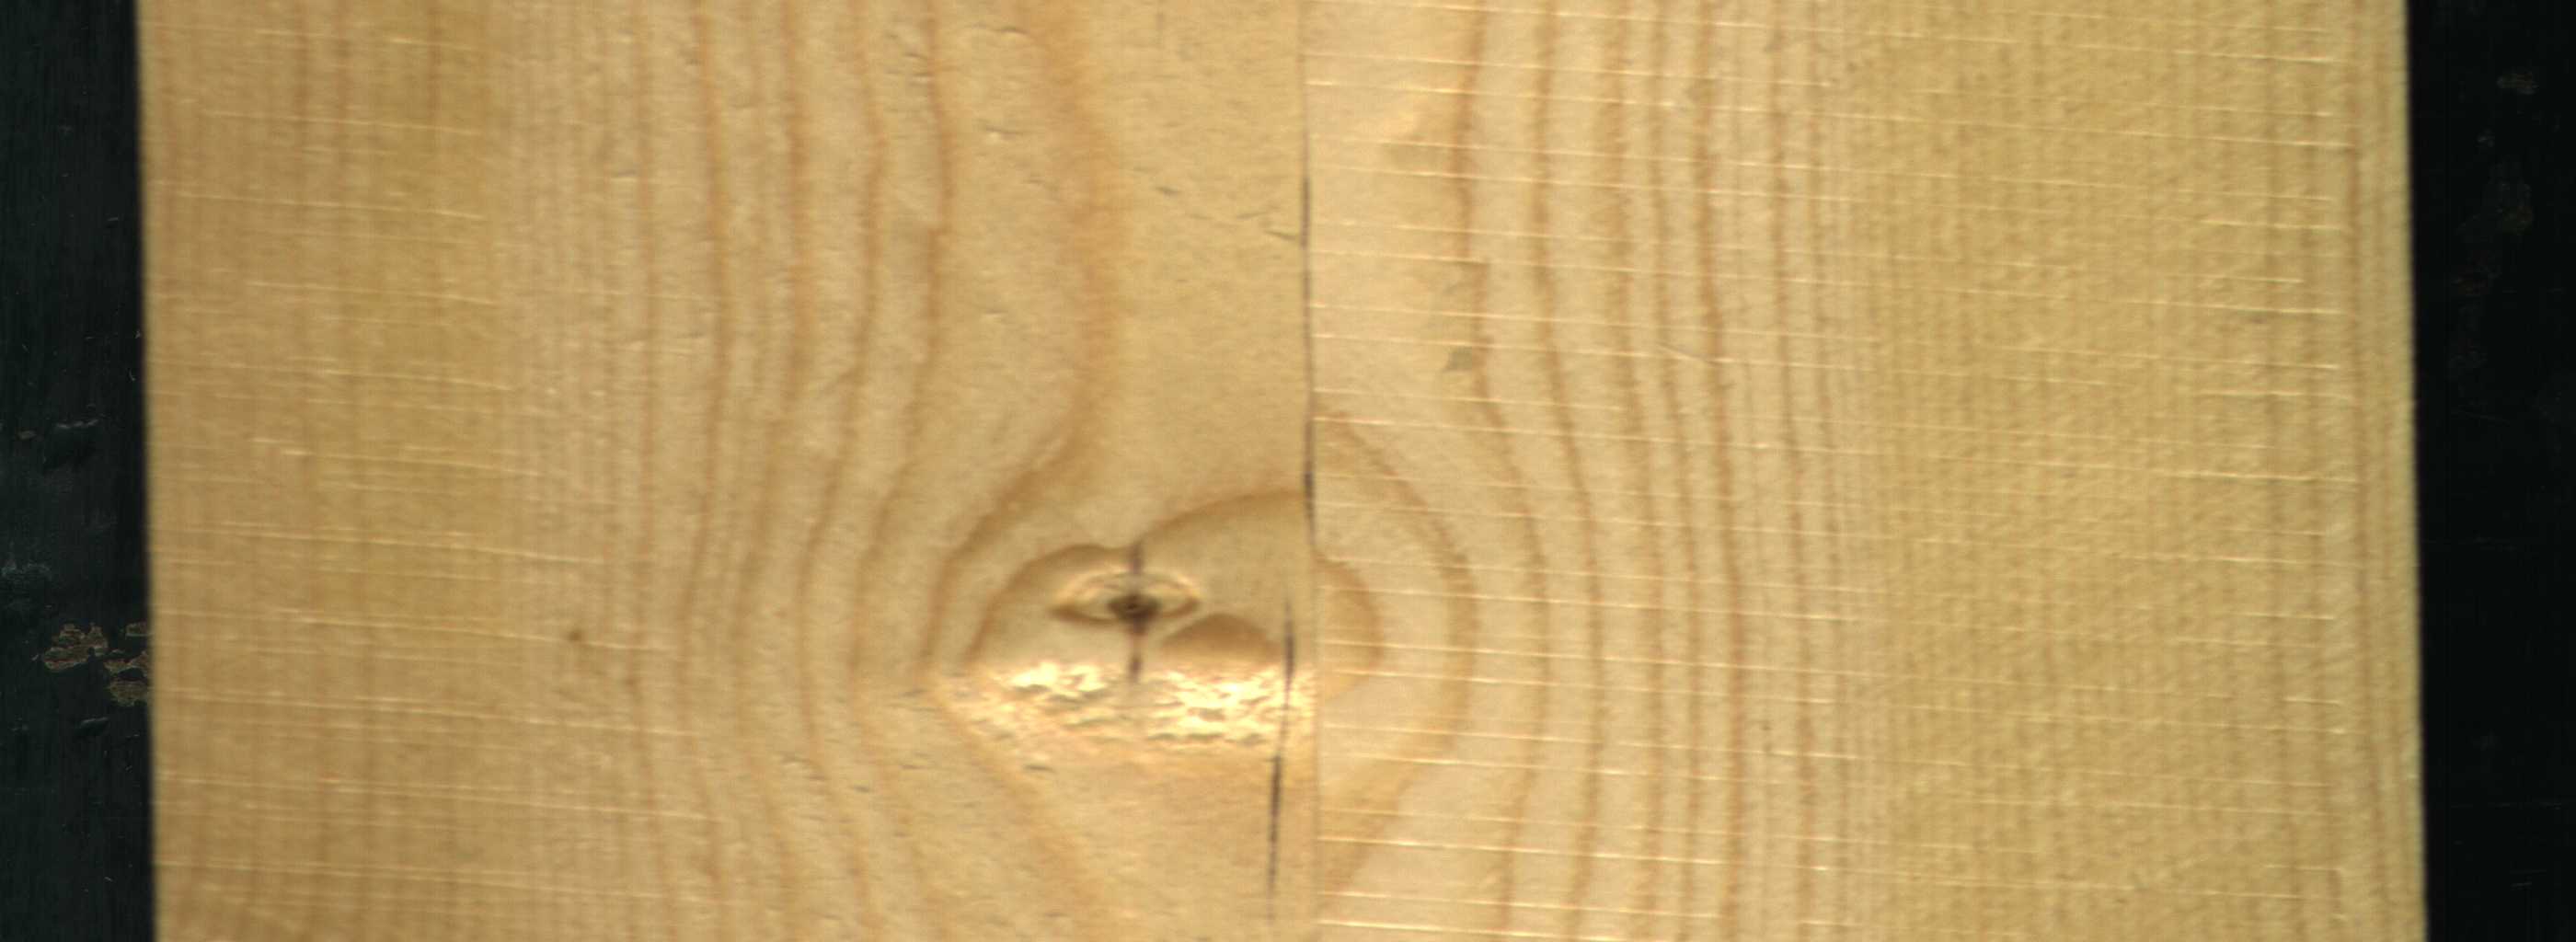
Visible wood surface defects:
Crack
Crack
Live_Knot